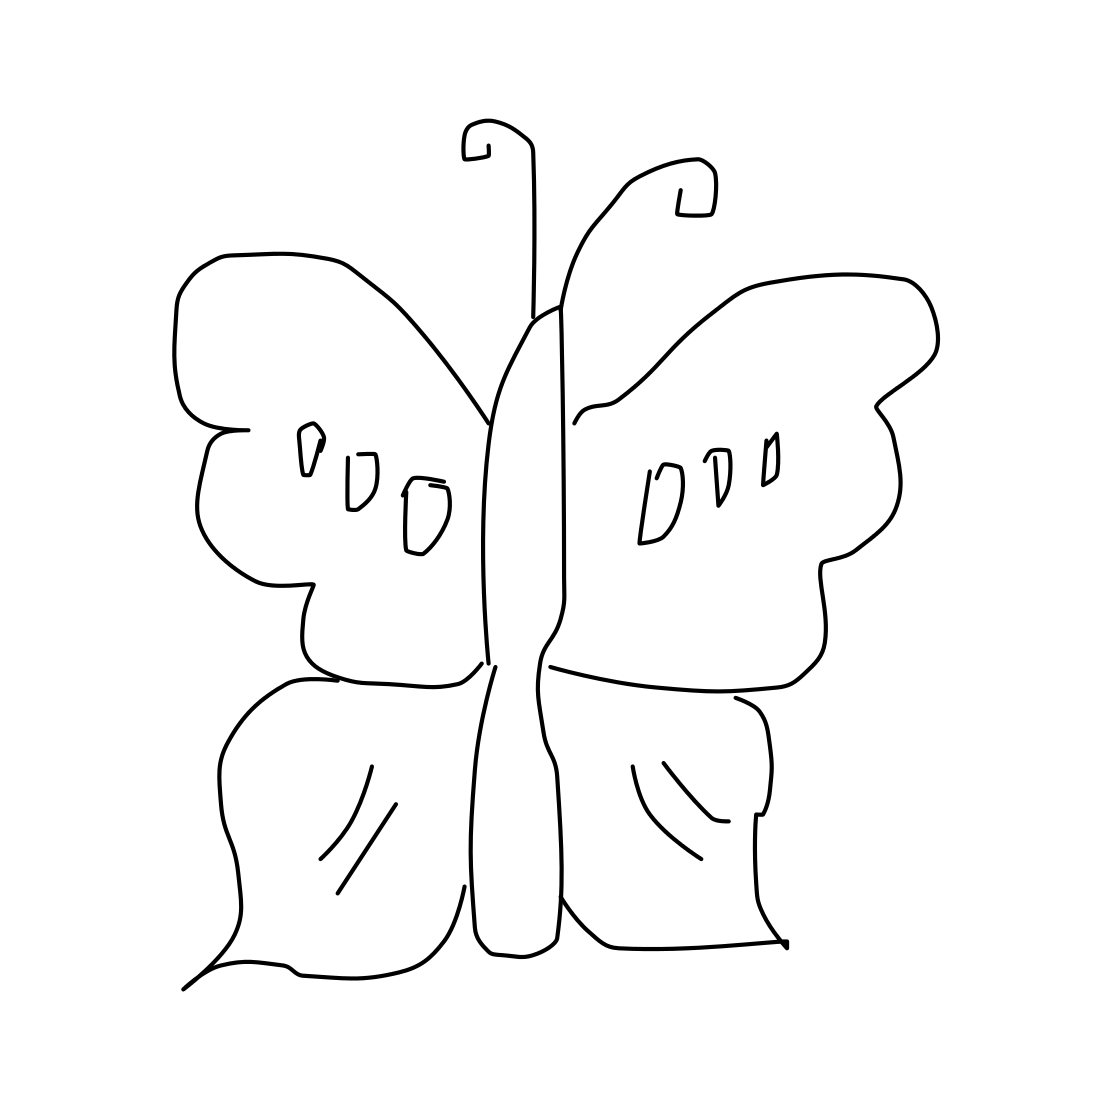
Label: butterfly